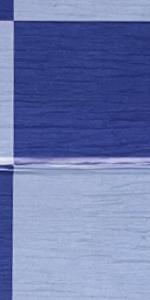
Label: Empty